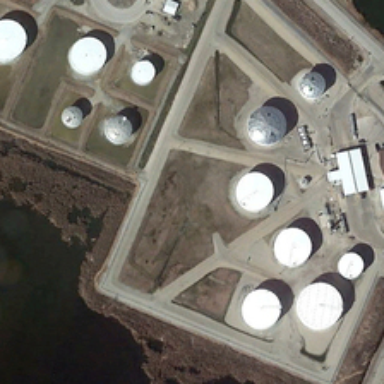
The pictures are cement roads and river .